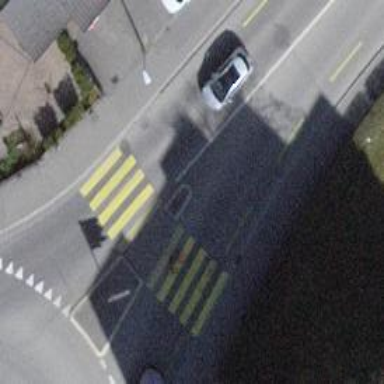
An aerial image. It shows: Uncontrolled zebra crossing with island. The crossing is marked with zebra stripes.